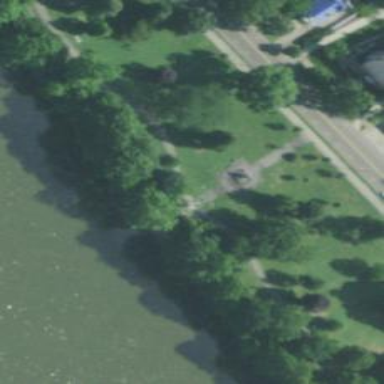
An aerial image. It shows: Memorial site with historic significance.